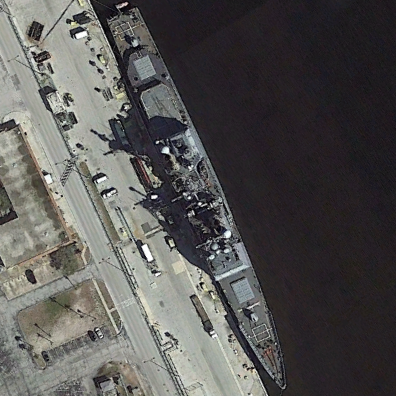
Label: cruiser